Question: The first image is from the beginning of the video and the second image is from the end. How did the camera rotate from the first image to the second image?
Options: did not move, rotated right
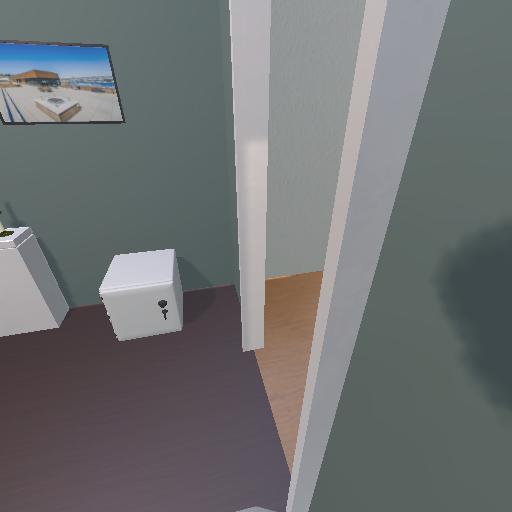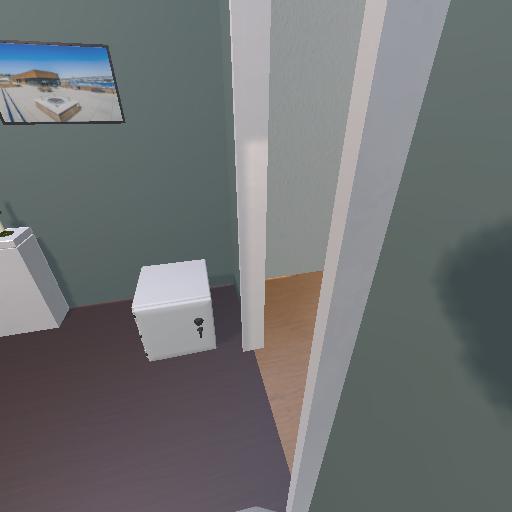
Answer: did not move